Aerial crown-view tile of a tropical tree (Barro Colorado Island, Panama), acquired 20250217:
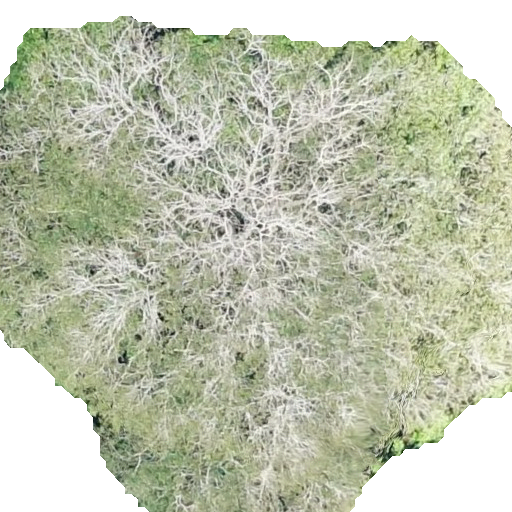
Species: Hura crepitans
GBIF accepted scientific name: Hura crepitans
Crown area: 340.157 m²